Question:
Please have a look at the above screen shot, I would want to center an image with black background, but i'm getting some white space at the bottom. Please could any one help me to fix this.
CSS
'''
.bgimg {
background: url('../images/GBS-Chronicle-Background-1.png') black no-repeat center;
}
div#cont {
height: 672px;
}
'''
HTML
'''
<body class="bgimg">
<div id="doc2">
<div id="hd"></div>
<div id="bd">
<div id="cont">
<div class="middle">
<p> hi hello </p>
</div>
</div>
</div>
<div id="fd"></div>
</div>
'''
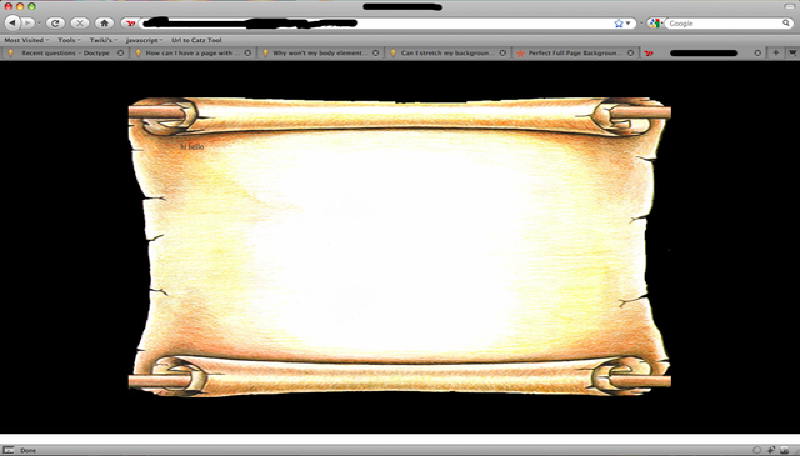
Answer: Try adding this:
'''
html,body { height:100%; }
'''